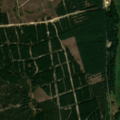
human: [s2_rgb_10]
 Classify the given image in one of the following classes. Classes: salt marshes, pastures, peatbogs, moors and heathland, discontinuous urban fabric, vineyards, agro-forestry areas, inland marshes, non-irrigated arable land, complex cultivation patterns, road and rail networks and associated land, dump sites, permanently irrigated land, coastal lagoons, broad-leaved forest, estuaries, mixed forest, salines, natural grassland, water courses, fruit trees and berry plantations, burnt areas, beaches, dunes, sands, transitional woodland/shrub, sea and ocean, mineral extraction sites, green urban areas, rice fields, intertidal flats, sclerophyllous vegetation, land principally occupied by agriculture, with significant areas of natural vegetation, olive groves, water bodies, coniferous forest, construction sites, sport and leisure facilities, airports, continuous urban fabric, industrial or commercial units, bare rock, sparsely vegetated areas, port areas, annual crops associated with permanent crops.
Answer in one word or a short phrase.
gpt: coniferous forest, mixed forest, transitional woodland/shrub, coastal lagoons